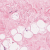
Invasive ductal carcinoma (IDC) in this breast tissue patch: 0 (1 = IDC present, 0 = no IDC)